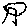
Label: tree